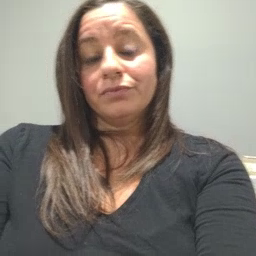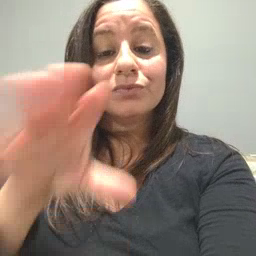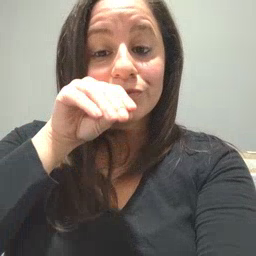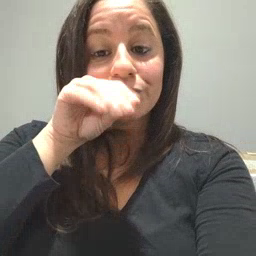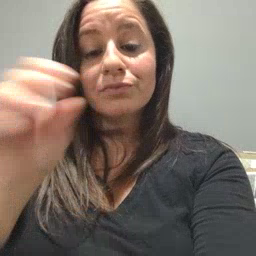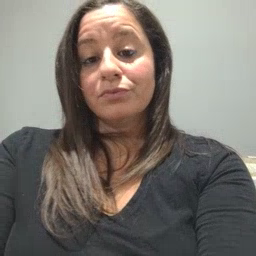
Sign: goose